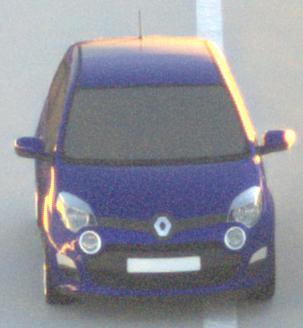
Make: Renault
Model: Twingo 1.2 LEV 16V 75
Detailed model: Twingo (II)
Model produced from: 2012/01
Model produced until: 2014/07
Doors: 3
Color: blue
Road condition: dry road
Daytime: sunrise or sunset
Contrast: high contrast